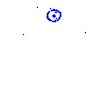
Particle: kaon